Interaction volume radius: 5 \u00c5
Interaction volume height: 10 \u00c5
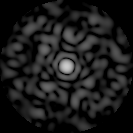
Disorder parameter: 0.7973